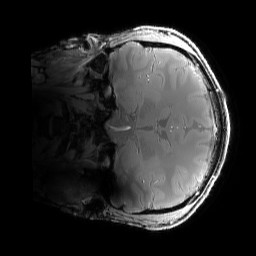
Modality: PDw
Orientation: coronal
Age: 23
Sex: male
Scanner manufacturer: siemens
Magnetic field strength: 6.98 T
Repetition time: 1.78 s
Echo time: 0.00386 s